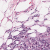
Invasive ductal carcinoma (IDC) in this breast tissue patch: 1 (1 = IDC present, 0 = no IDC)